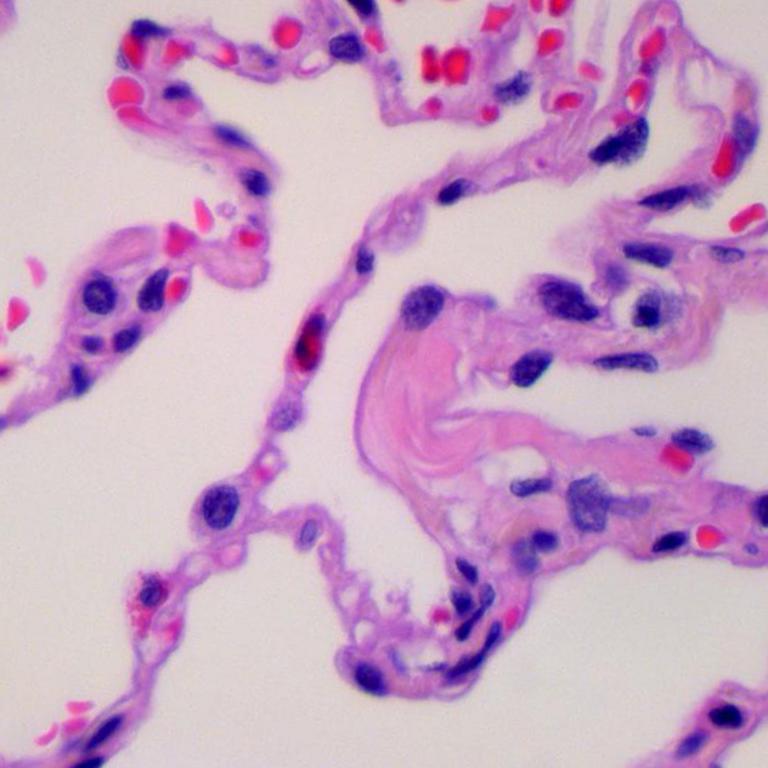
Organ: lung
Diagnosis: benign